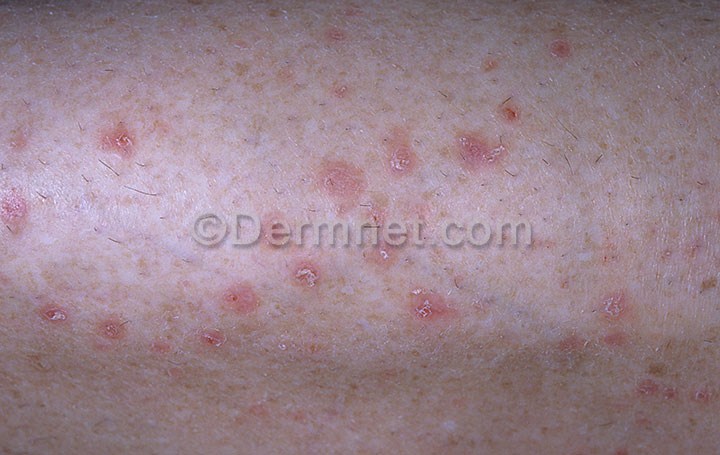
Disease: Scabies Lyme Disease and other Infestations and Bites